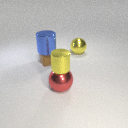
large red metal sphere below small yellow metal cylinder